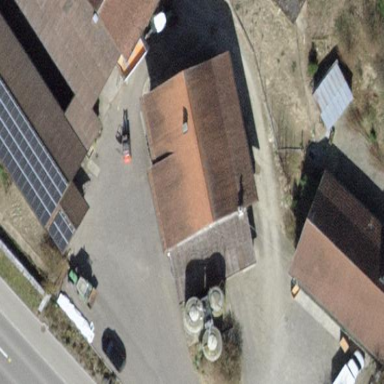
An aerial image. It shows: Gabled roof house.